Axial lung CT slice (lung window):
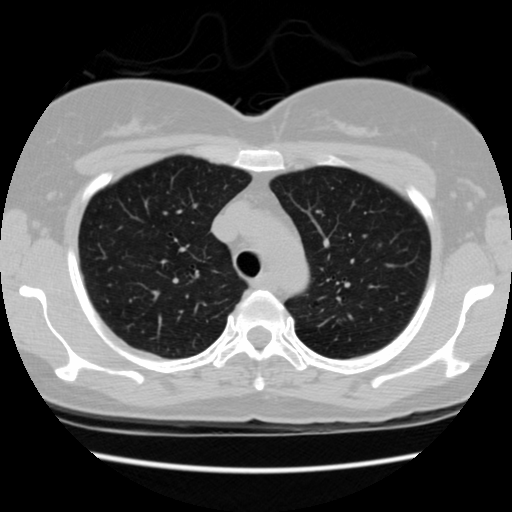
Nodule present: no